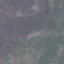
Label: HerbaceousVegetation